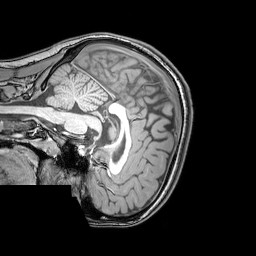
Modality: T1w
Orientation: sagittal
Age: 20
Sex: female
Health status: healthy
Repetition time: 0.081 s
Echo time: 0.037 s